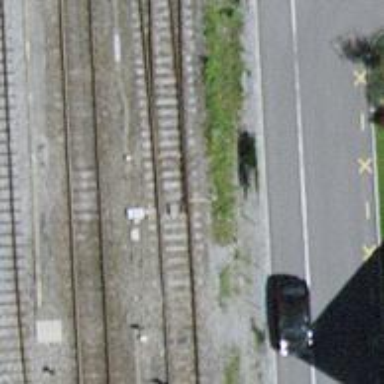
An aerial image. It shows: Railway switch.